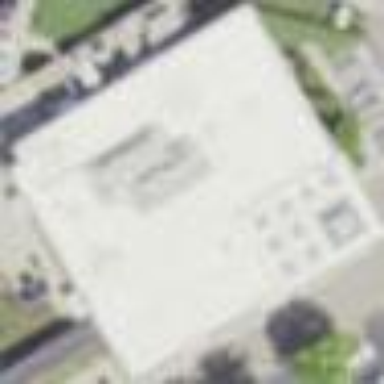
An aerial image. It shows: Hospital building.